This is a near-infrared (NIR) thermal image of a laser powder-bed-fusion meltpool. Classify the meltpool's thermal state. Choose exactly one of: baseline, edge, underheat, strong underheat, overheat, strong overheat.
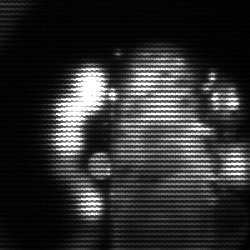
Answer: strong underheat